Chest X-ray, AP view. Patient: 25 years old, sex F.
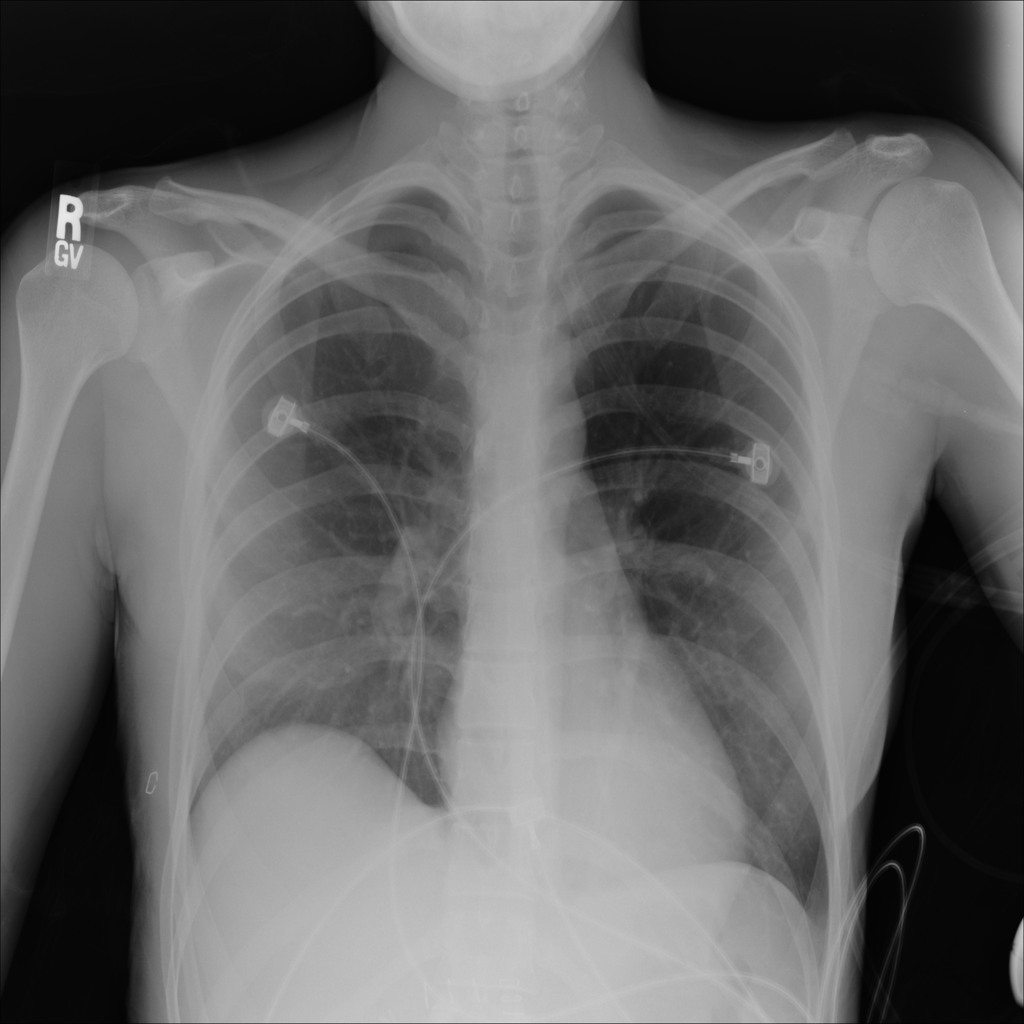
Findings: Pneumothorax